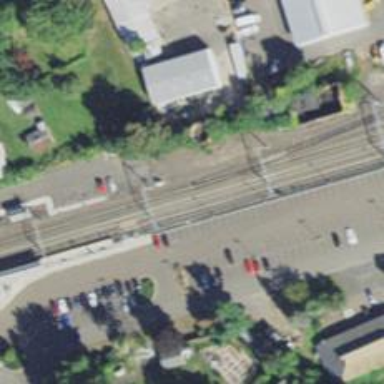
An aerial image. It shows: Railway with electrified contact lines.